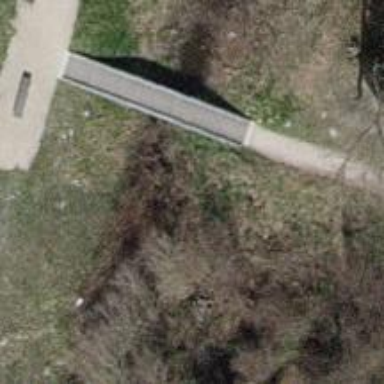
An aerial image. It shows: Path with fine gravel surface.